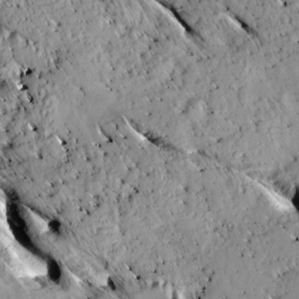
Label: non_frost